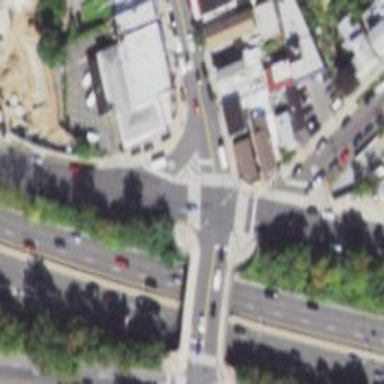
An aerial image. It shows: Unmarked crossing on footway.